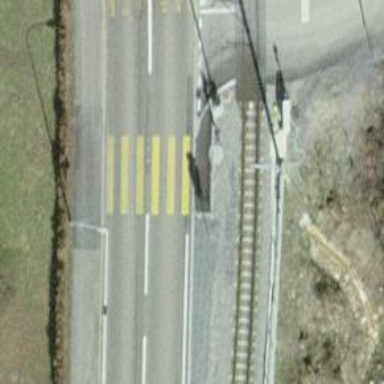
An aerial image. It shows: Asphalt sidewalk.